Interaction volume radius: 5 \u00c5
Interaction volume height: 25 \u00c5
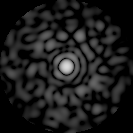
Disorder parameter: 0.8283